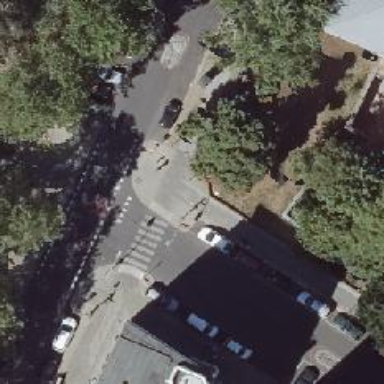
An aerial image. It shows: Marked crossing with zebra markings and kerb extensions on both sides.